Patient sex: F
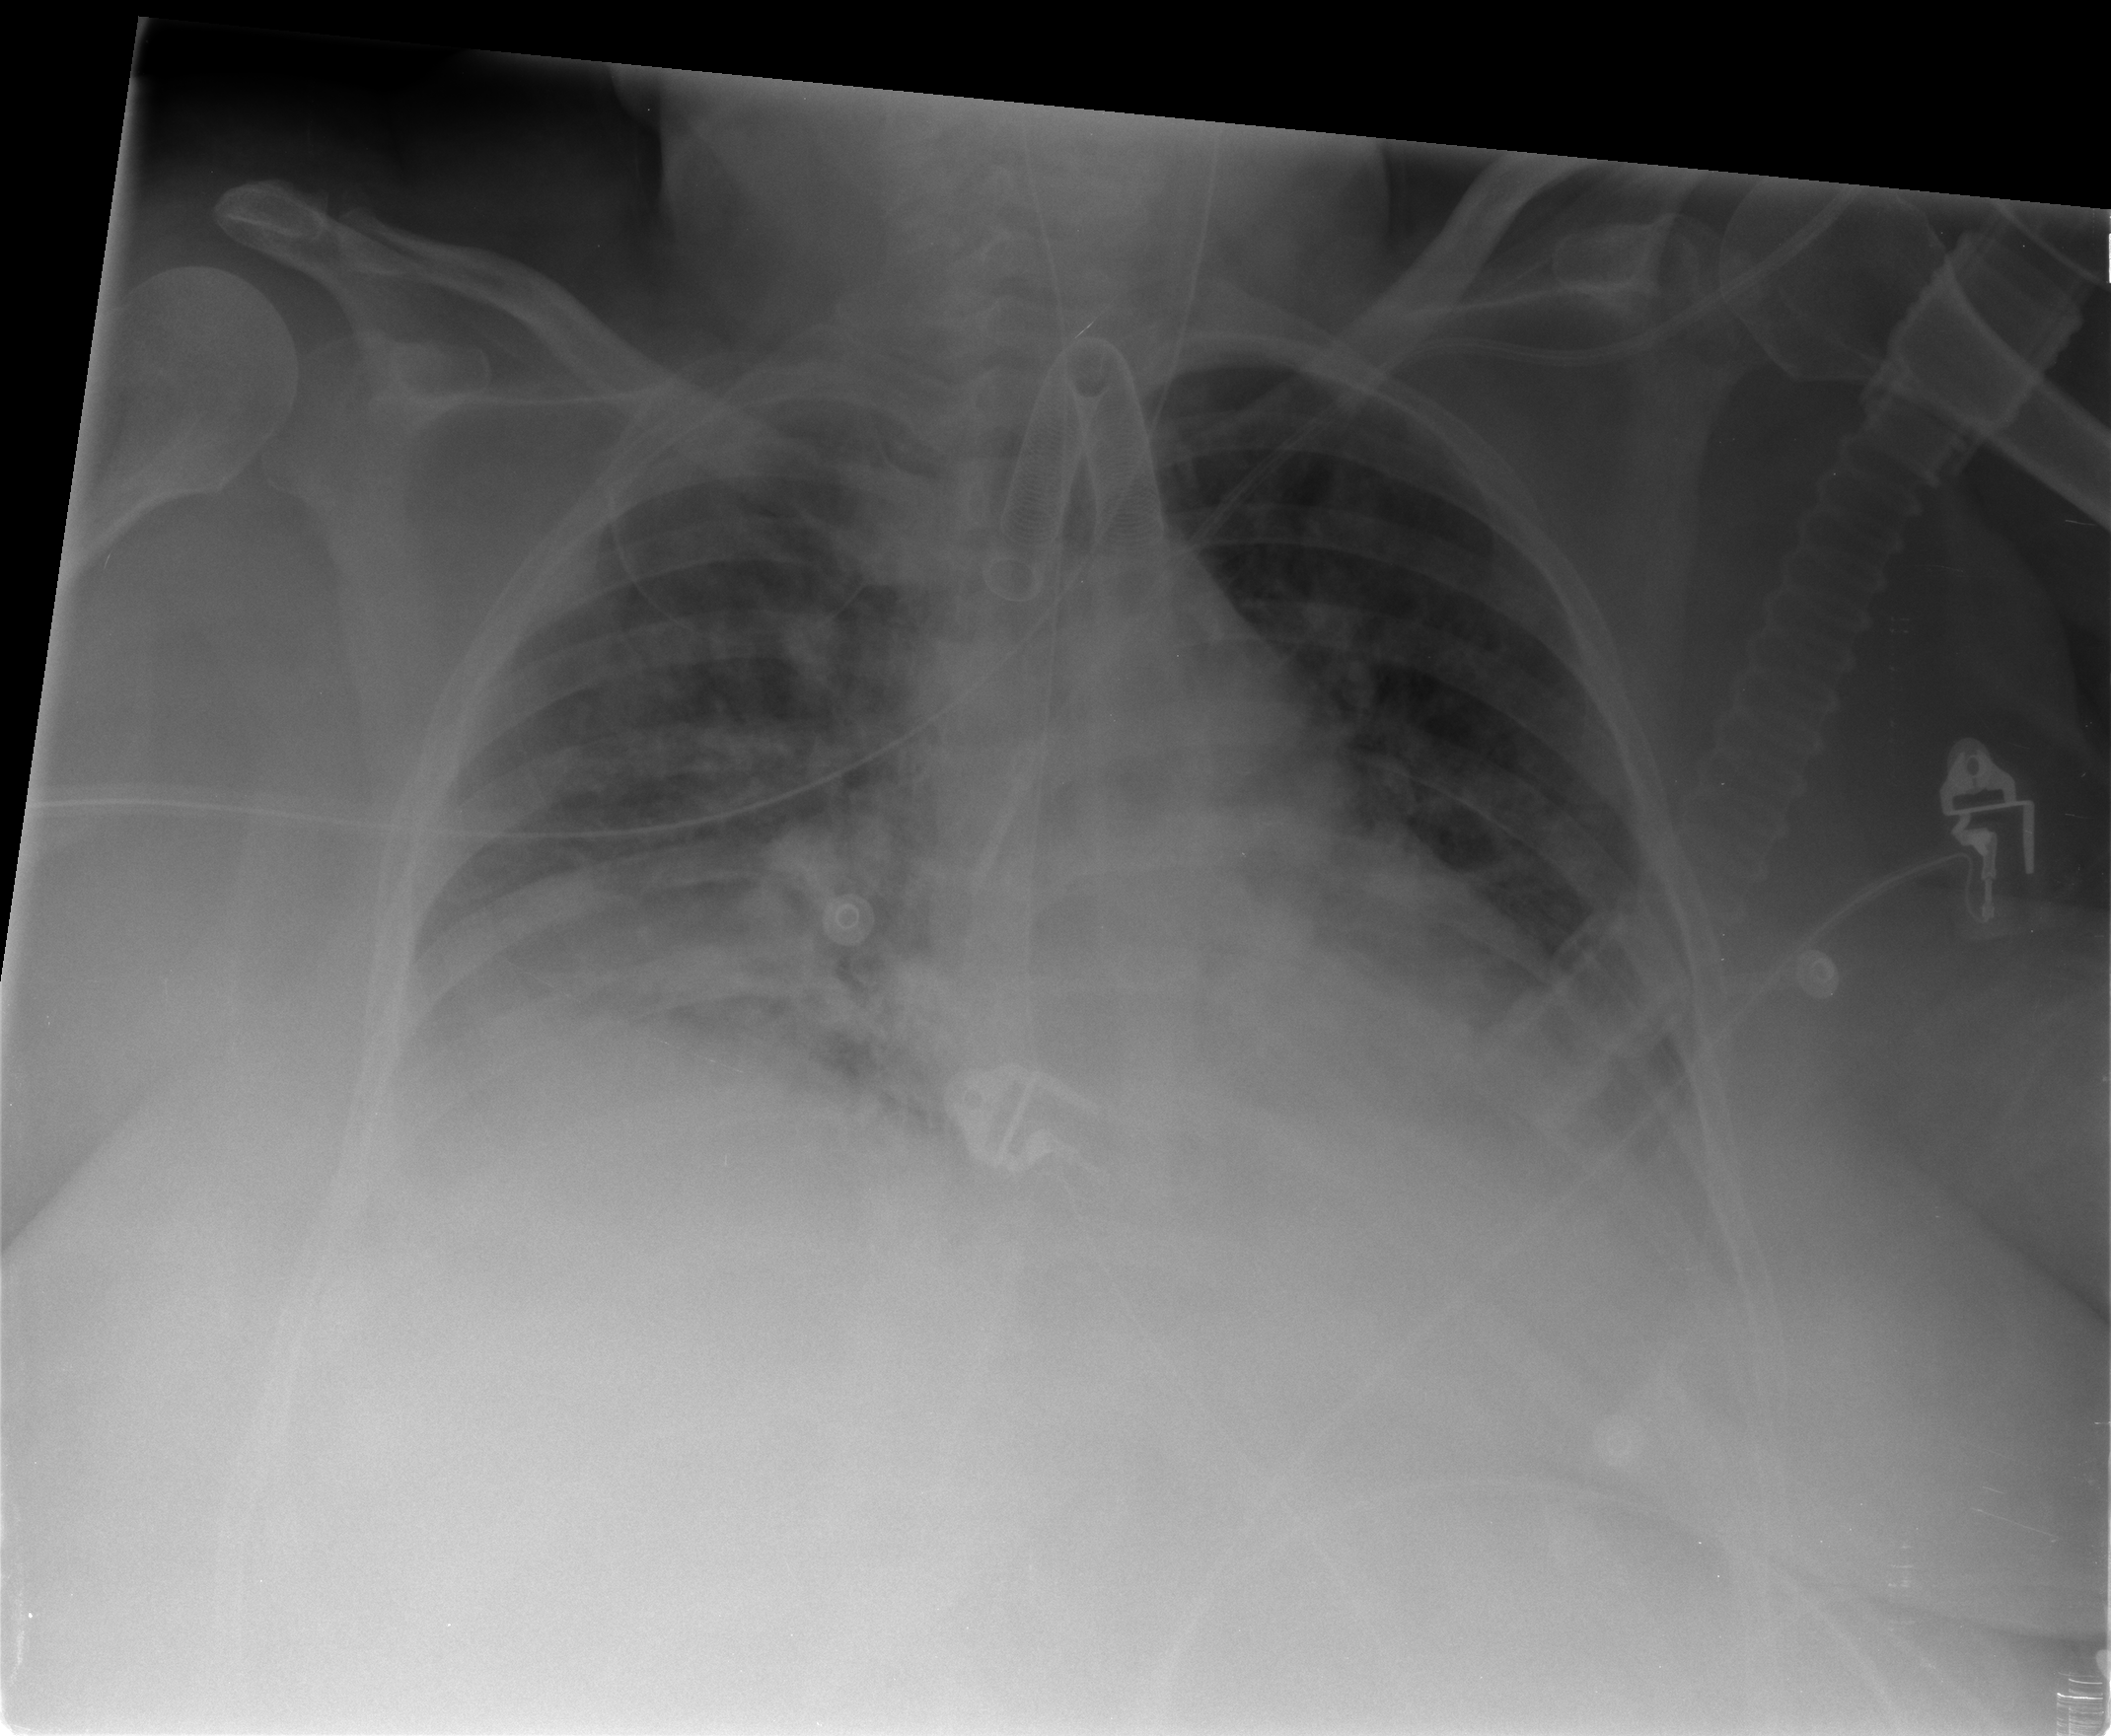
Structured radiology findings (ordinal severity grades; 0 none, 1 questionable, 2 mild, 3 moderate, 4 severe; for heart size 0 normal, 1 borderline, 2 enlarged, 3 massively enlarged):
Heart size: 3
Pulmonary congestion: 1
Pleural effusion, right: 1
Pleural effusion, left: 1
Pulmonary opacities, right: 2
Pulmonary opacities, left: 0
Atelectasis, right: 2
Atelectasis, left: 2